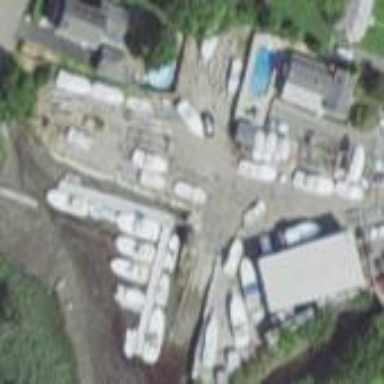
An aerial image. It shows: Boatyard located near waterway.